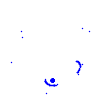
Particle: electron